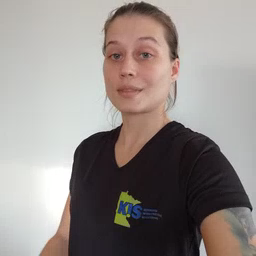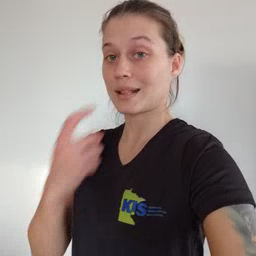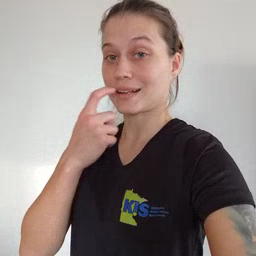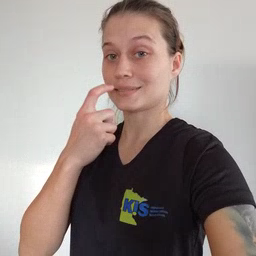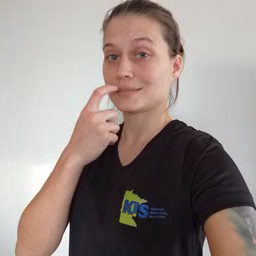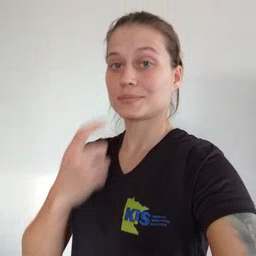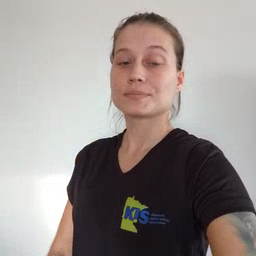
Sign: glasswindow